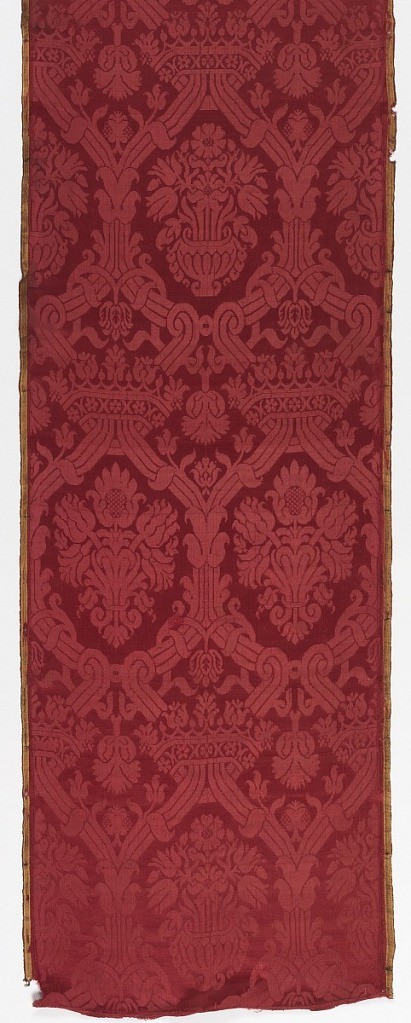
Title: Fragments
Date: late 16th–early 17th century
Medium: silk Technique: 5-harness satin damask
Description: Large-scale design of symmetrical bouquets in ogival frames formed by broad interlacing bands, which also form heart-shaped interstices clasped with crowns; flower and leaf detail. Cloth weave on satin ground; crimson., and edged with blue and white fringe of period.